Question: How can i do that with only 2 tabs and each tab view with 50% screen width? like the current Youtube apps. please help.
The following screenshot (Left) is sample from android (right) is current Youtube app:

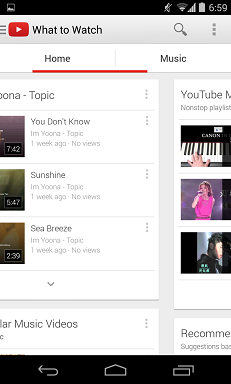
Answer: Only way it's modify source code of SlidingTabLayout.
To get current window size you could use this method:
'''
public static Point getWindowSize(Activity ac) {
Point size;
Display display = ac.getWindowManager().getDefaultDisplay();
display.getSize(size);
return size;
}
'''
Than in populateTabStrip method add layout params to
'''
mTabStrip.addView(tabView);
'''
method.
Smth like this
'''
width = getWindowSize().x;
mTabStrip.addView(tabView,
new LinearLayout.LayoutParams(width/2, ViewGroup.LayoutParams.WRAP_CONTENT));
'''